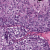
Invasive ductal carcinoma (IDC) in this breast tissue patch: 0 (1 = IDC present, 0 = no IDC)